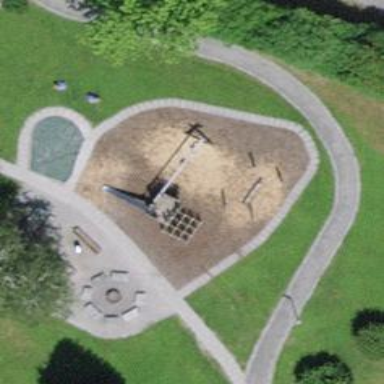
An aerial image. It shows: Playground featuring swings.